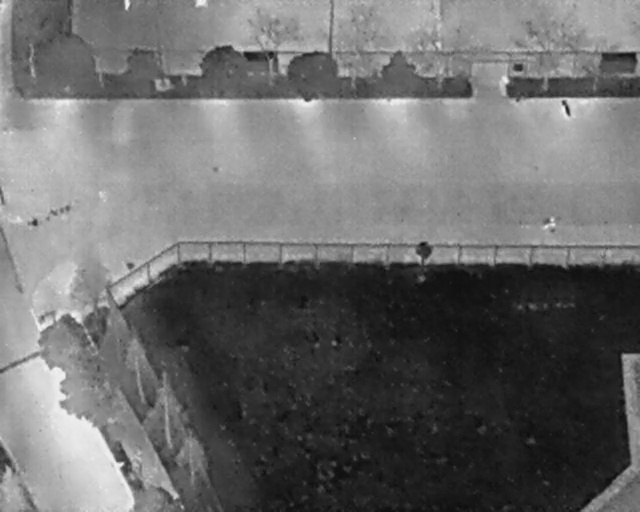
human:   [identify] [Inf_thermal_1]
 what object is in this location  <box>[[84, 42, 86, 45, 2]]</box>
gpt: <ref>1 medium person at the right</ref>